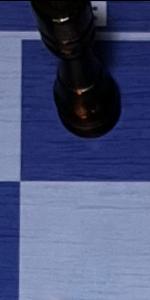
Label: Empty